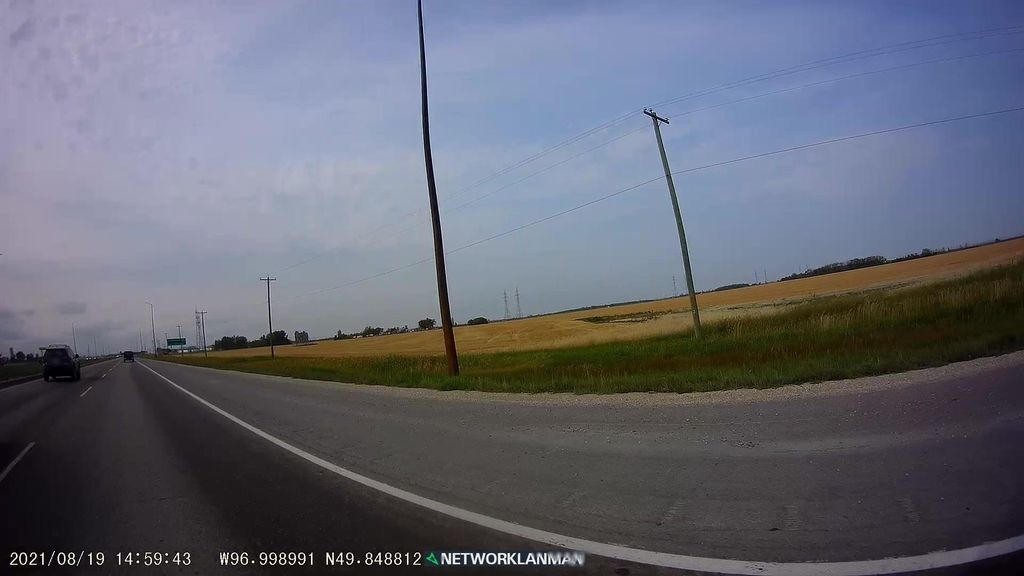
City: winnipeg